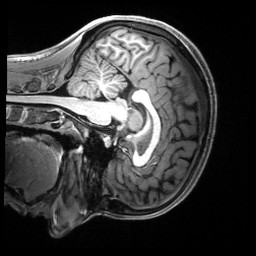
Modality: T1w
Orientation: sagittal
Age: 19
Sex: female
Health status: healthy
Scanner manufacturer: siemens
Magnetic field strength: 3 T
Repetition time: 2.5 s
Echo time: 0.00222 s